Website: home-depot
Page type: review-order
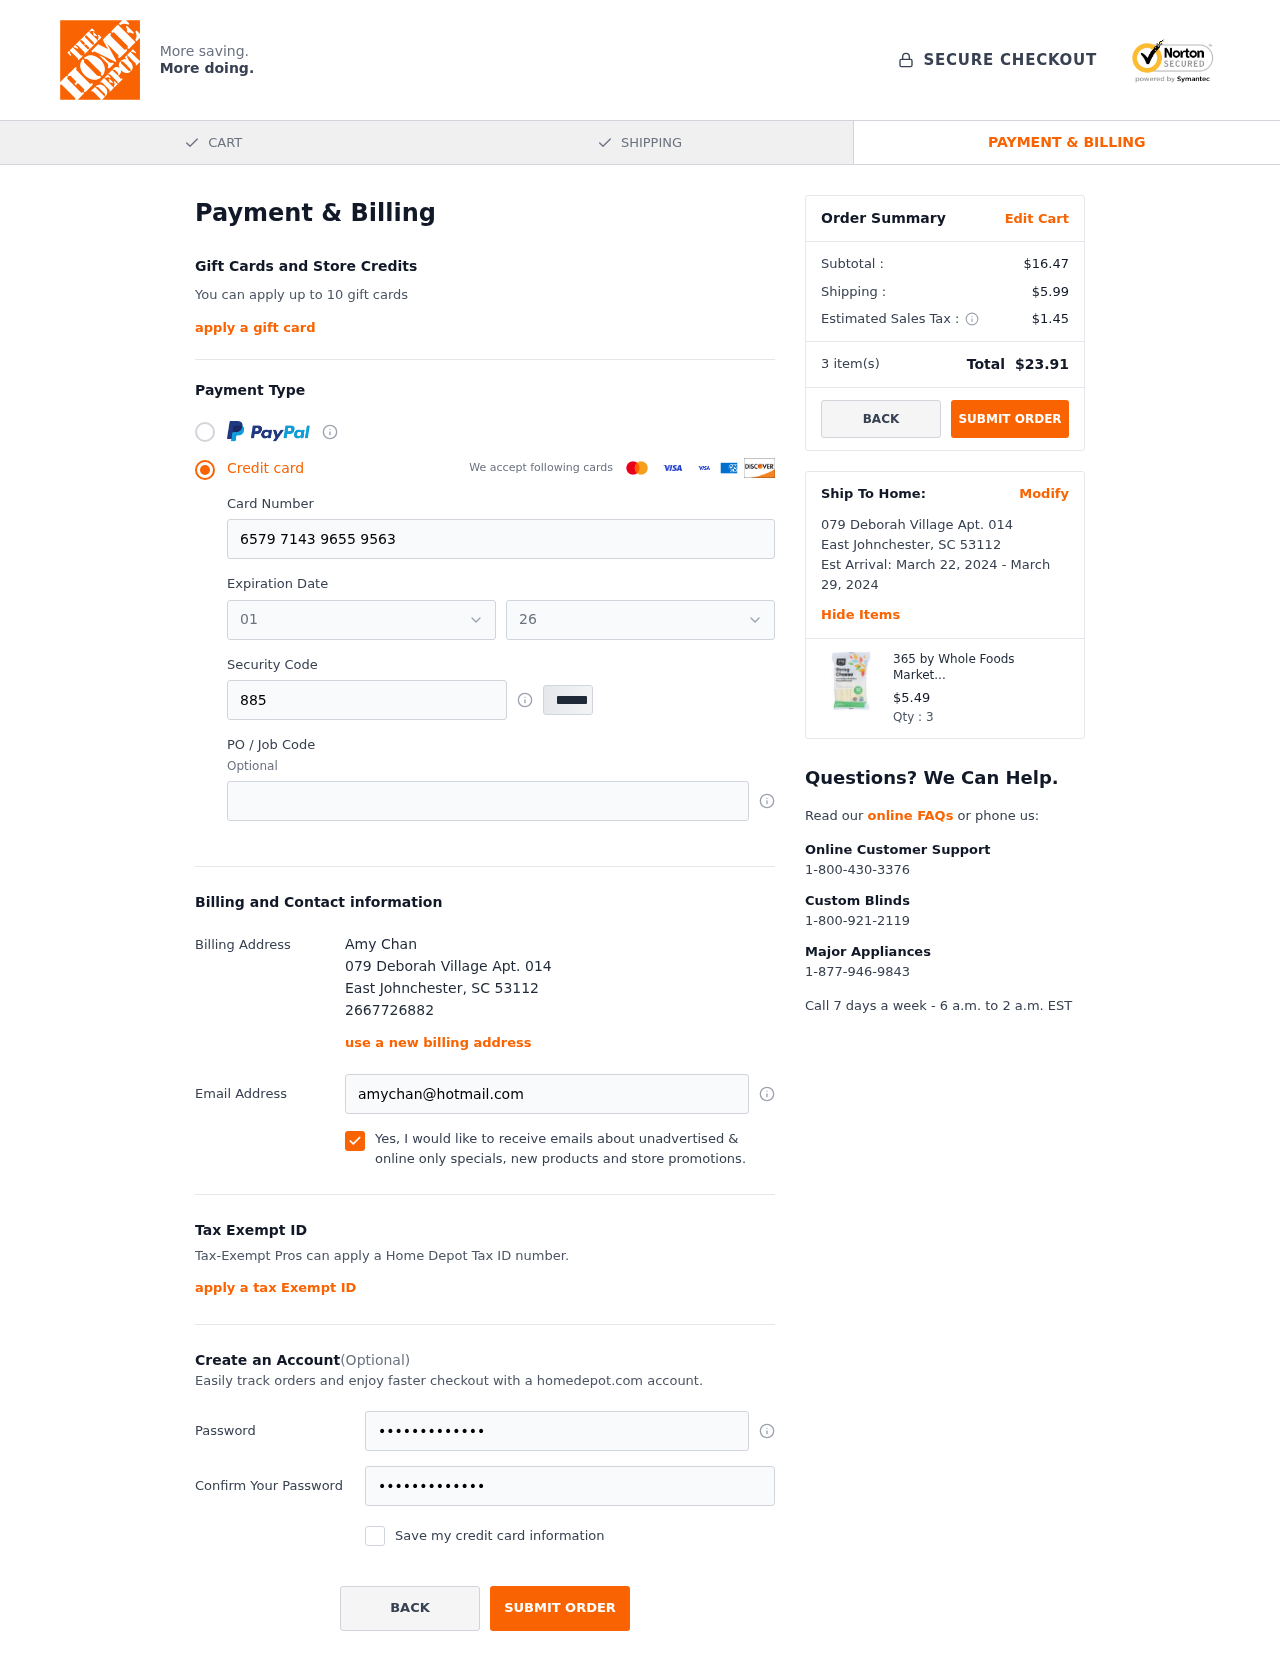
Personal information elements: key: PII_CARD_EXPIRY_MONTH
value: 01
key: PII_CARD_EXPIRY_YEAR
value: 26
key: PII_CITY
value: East Johnchester
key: PII_FULLNAME
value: Amy Chan
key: PII_PHONE
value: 2667726882
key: PII_POSTCODE
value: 53112
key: PII_STATE_ABBR
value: SC
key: PII_STREET
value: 079 Deborah Village Apt. 014
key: PII_CARD_NUMBER
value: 6579 7143 9655 9563
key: PII_CARD_CVV
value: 885
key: PII_EMAIL
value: amychan@hotmail.com
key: PII_POSTCODE_FULL
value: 53112
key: PII_POSTCODE_NUMERIC
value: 53112
Product elements: key: PRODUCT1_NAME
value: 365 by Whole Foods Market, String Cheese (12 - 1 Ounce Sticks), 12 Ounce (Packaging May Vary)
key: PRODUCT1_PRICE
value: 5.49
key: PRODUCT1_QUANTITY
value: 3
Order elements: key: ORDER_SUBTOTAL
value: $16.47
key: ORDER_SHIPPING_COST
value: $5.99
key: ORDER_TAX
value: $1.45
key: ORDER_NUM_ITEMS
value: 3
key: ORDER_TOTAL
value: $23.91
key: ORDER_SHIPPING_DATE
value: March 22, 2024
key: ORDER_DELIVERY_DATE
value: March 29, 2024